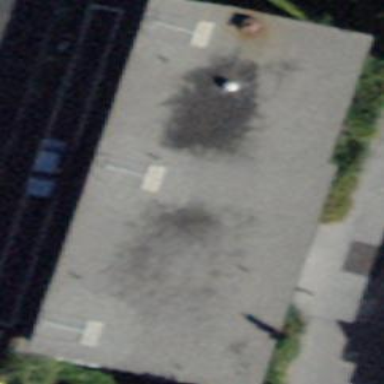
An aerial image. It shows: Building with flat roof.